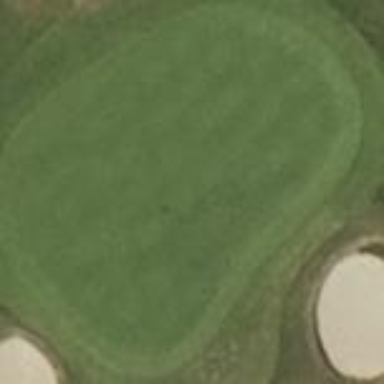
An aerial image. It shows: Golf green.